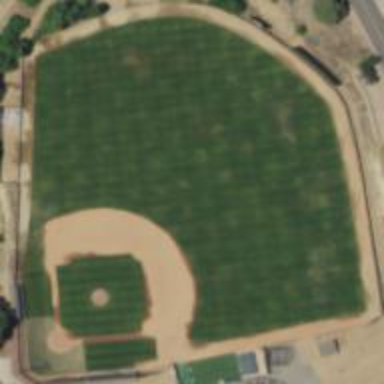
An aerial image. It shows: Baseball pitch for leisure and sports activities.